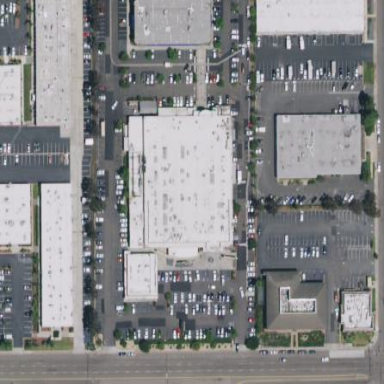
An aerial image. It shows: Retail building.